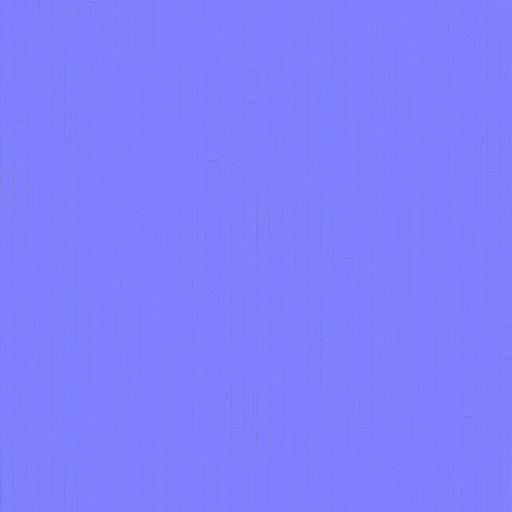
floor flooring parquet smooth wood wooden